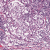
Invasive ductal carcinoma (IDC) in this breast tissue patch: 1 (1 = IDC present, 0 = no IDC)